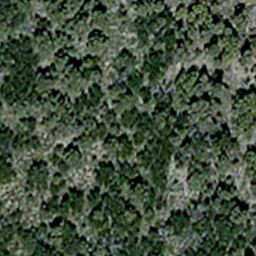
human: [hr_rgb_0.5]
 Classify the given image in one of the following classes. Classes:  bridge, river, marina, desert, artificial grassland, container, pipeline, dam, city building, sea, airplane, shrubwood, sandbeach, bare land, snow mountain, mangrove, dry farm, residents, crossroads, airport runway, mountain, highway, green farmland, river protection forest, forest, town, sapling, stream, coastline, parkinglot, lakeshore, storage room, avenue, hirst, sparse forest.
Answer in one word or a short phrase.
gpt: sparse forest